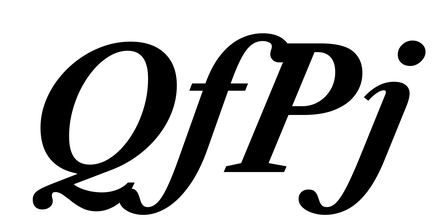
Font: LibreCaslonText-Italic_Bold_Italic